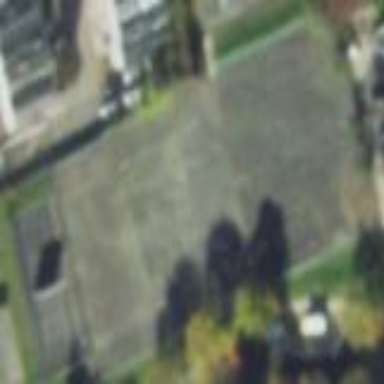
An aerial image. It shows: Recreation ground.